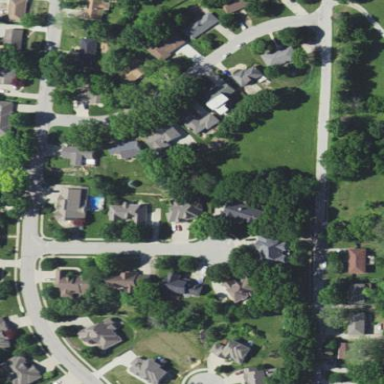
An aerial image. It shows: Single-family residential area.